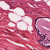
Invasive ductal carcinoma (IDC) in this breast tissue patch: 0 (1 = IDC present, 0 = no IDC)